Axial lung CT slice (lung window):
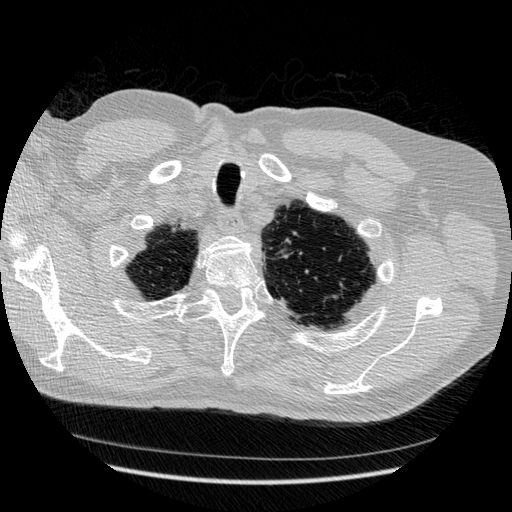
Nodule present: no